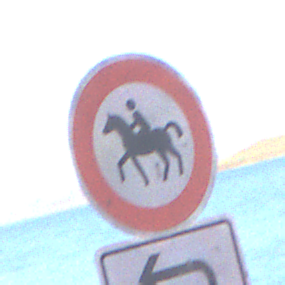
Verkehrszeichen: VerbotReiter
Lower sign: RichtungsangabeDurchPfeile2
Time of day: MorningAfternoon
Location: Outdoor (Nature)
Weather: Clear
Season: NotSpecified
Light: Natural